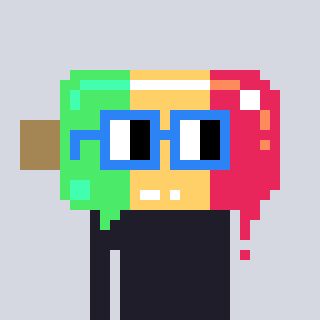
a pixel art character with square blue glasses, a icepop-shaped head and a hotbrown-colored body on a cool background